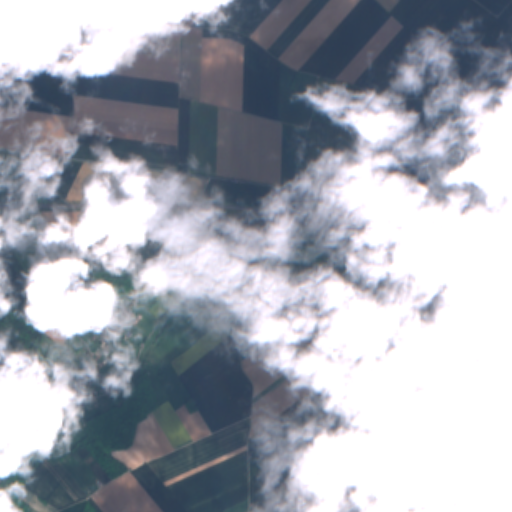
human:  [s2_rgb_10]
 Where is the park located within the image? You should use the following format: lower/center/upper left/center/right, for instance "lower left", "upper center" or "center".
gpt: The park is located in the center left of the image.
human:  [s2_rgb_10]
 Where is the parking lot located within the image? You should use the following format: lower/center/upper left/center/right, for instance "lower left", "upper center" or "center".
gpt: The parking lot is located in the center right of the image.
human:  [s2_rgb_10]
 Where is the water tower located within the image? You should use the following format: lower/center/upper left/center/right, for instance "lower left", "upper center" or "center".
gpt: The water tower is located in the upper left of the image.
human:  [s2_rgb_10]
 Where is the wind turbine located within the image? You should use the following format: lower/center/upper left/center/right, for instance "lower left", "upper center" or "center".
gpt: The wind turbine is located in the lower right of the image.
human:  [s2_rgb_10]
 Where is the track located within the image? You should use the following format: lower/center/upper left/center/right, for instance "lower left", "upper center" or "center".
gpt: There is no track in the image.